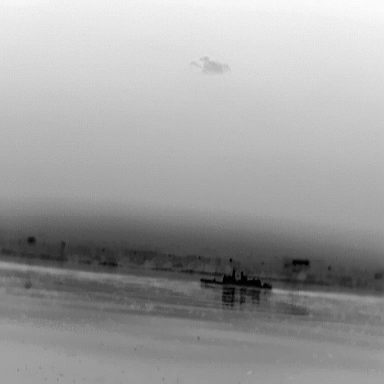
There is a warship in the infrared image.